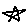
Label: star